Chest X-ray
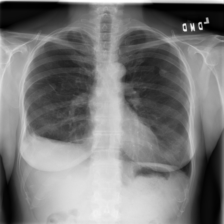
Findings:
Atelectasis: negative
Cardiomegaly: negative
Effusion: negative
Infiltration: negative
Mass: negative
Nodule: negative
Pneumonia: negative
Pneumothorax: positive
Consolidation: positive
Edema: negative
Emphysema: negative
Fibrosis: negative
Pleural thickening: negative
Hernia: negative